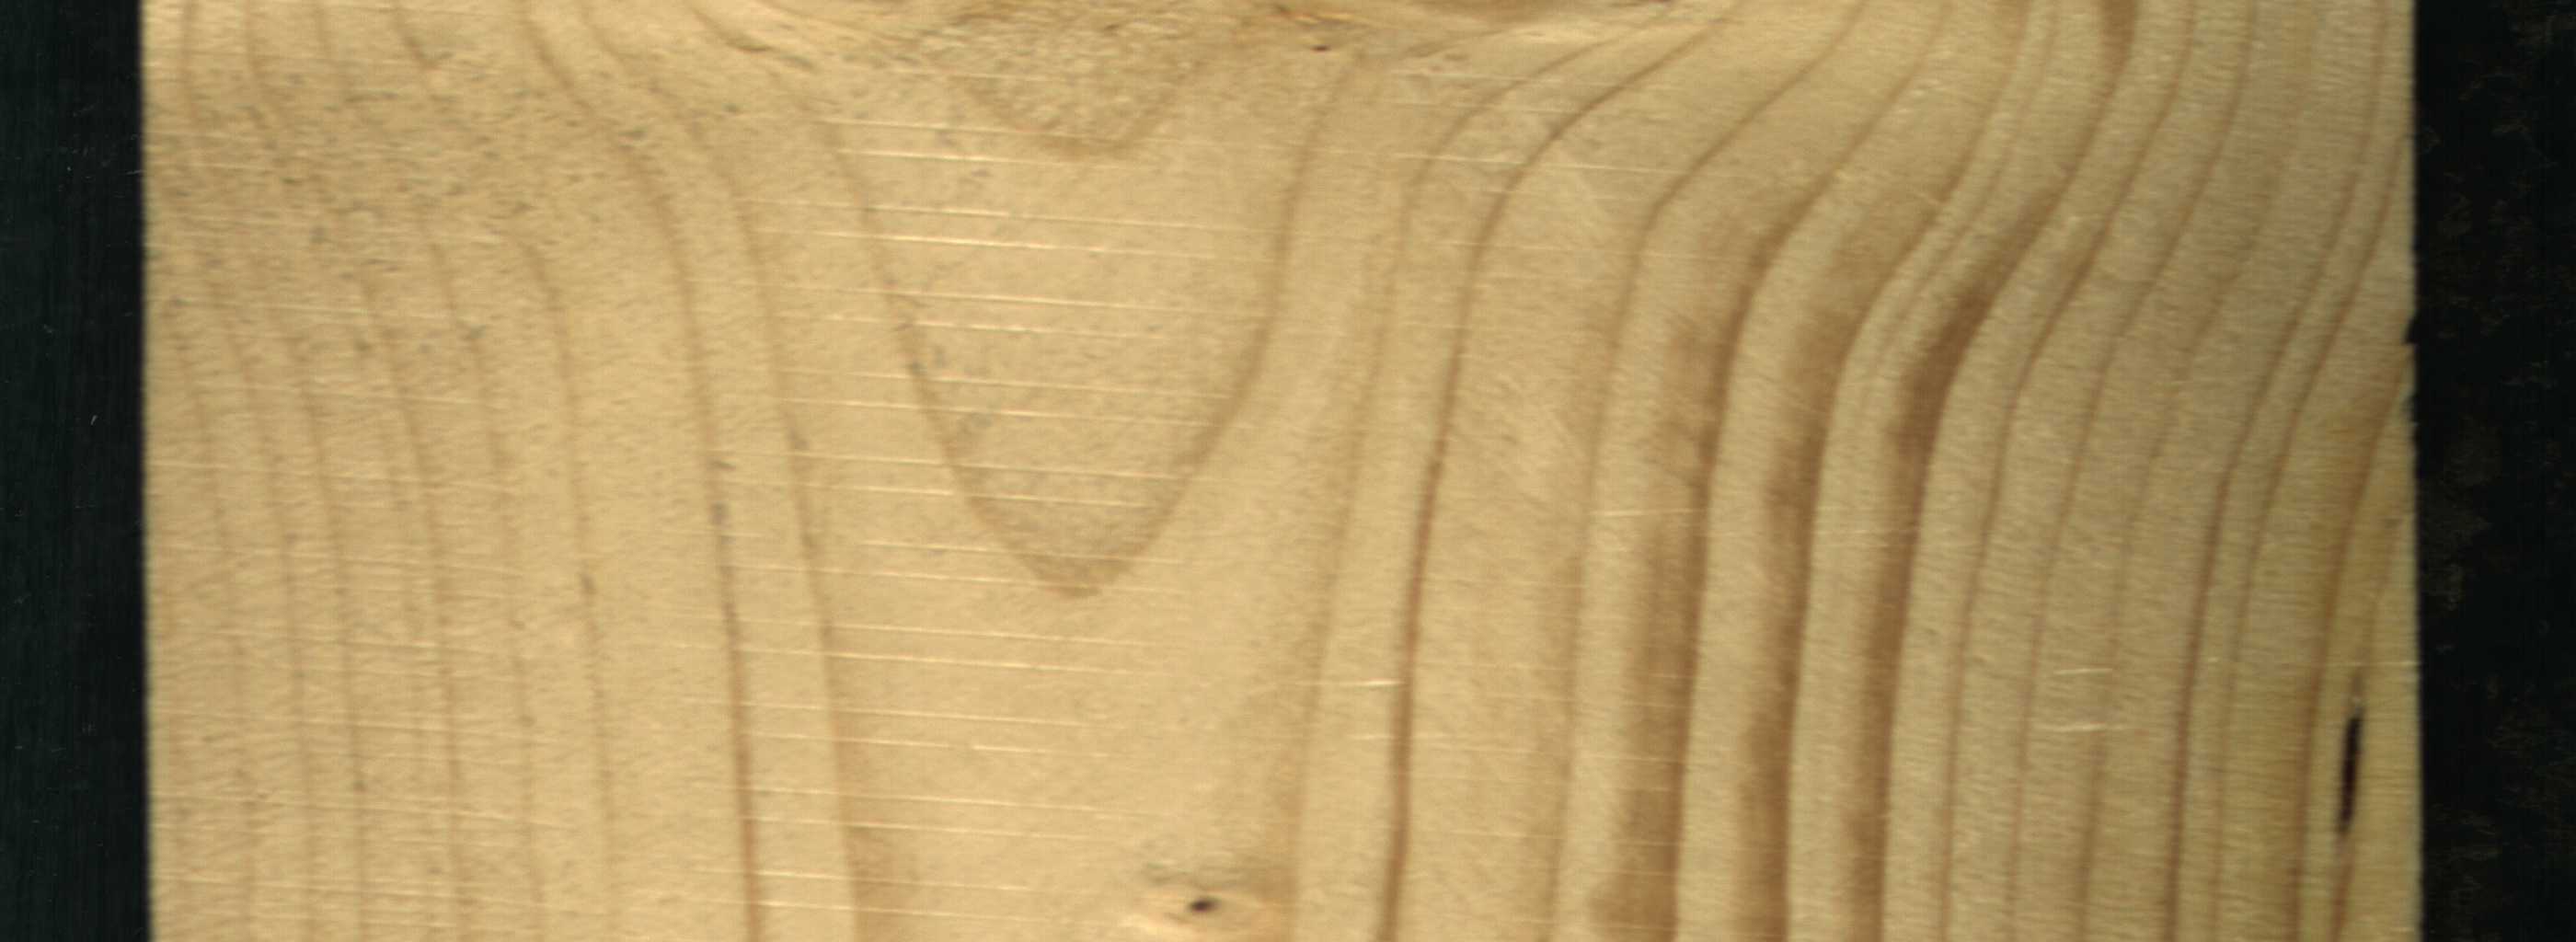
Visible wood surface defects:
resin
Dead_Knot